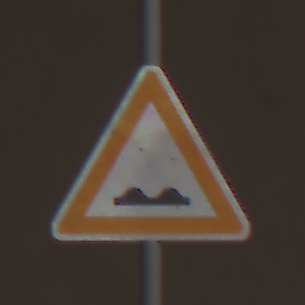
Verkehrszeichen: UnebeneFahrbahn
Umgebung: Outdoor, Urban
Tageszeit: Midday
Wetter: PartlyCloudy
Licht: Natural
Jahreszeit: NotSpecified
Kontrast: MediumContrast